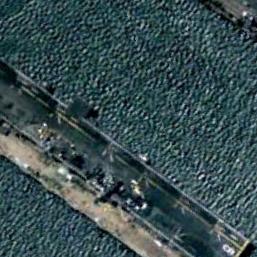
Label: assault